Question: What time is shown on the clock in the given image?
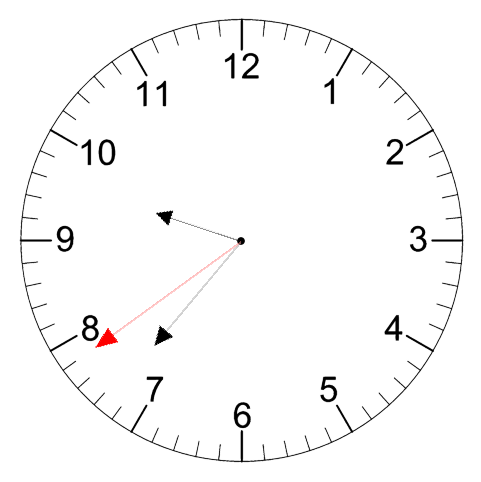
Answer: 09:36:39